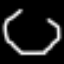
Label: octagon